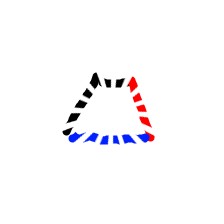
Shape: trapezoid